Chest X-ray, AP view. Patient: 57 years old, sex M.
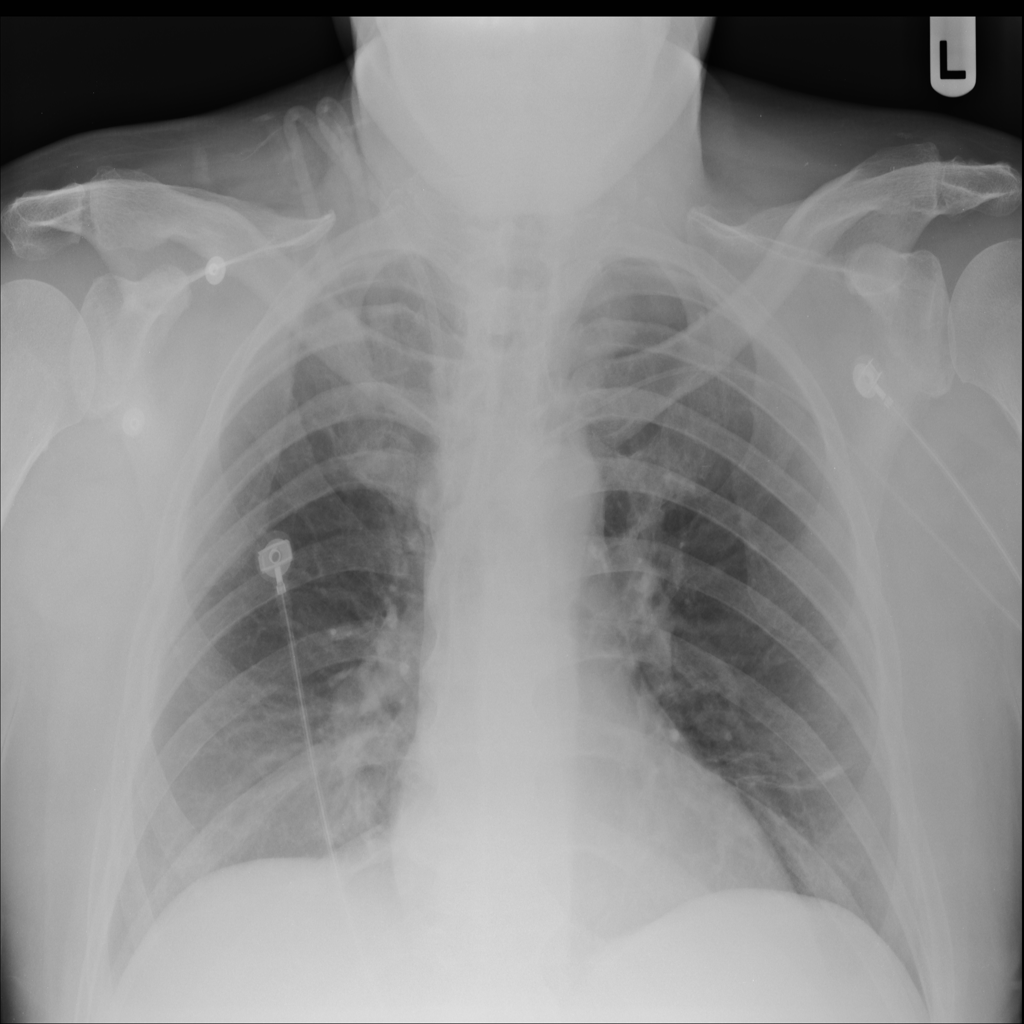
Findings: Atelectasis, Infiltration